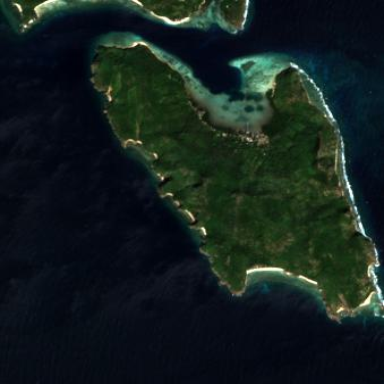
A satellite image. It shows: Island with natural coastline.